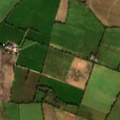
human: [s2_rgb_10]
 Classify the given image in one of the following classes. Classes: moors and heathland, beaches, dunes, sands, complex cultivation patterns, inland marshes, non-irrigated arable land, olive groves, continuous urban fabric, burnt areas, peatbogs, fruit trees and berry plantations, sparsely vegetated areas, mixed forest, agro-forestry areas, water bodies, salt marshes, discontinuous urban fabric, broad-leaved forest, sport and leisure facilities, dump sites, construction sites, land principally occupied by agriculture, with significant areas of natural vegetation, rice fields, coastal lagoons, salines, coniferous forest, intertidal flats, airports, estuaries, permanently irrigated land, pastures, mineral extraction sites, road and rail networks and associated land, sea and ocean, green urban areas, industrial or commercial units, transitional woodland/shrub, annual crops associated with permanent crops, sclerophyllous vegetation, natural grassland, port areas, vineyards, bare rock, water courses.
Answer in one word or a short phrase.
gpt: non-irrigated arable land, pastures